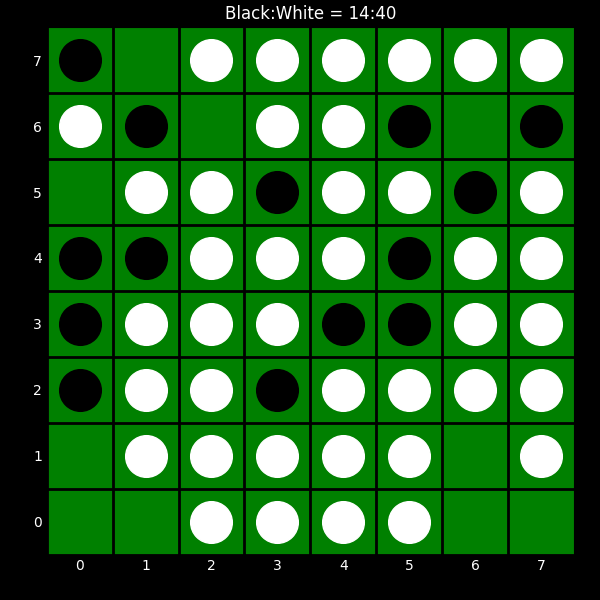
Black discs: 14
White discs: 40